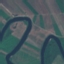
Label: River